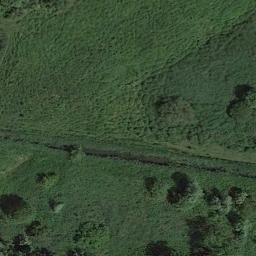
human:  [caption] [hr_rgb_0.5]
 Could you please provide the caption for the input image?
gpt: Some trees are on the meadow .

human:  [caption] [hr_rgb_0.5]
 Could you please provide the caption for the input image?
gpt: The entire image is dominated by grass .

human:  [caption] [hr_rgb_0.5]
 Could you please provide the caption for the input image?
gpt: This meadow has dense grasses and some trees and a channel goes through the meadow .

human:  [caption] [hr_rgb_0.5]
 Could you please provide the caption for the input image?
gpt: There are some trees next to the meadow .

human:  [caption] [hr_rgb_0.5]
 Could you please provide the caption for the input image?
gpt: There are some green bushes on the dense meadow .